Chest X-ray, PA view. Patient: 30 years old, sex F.
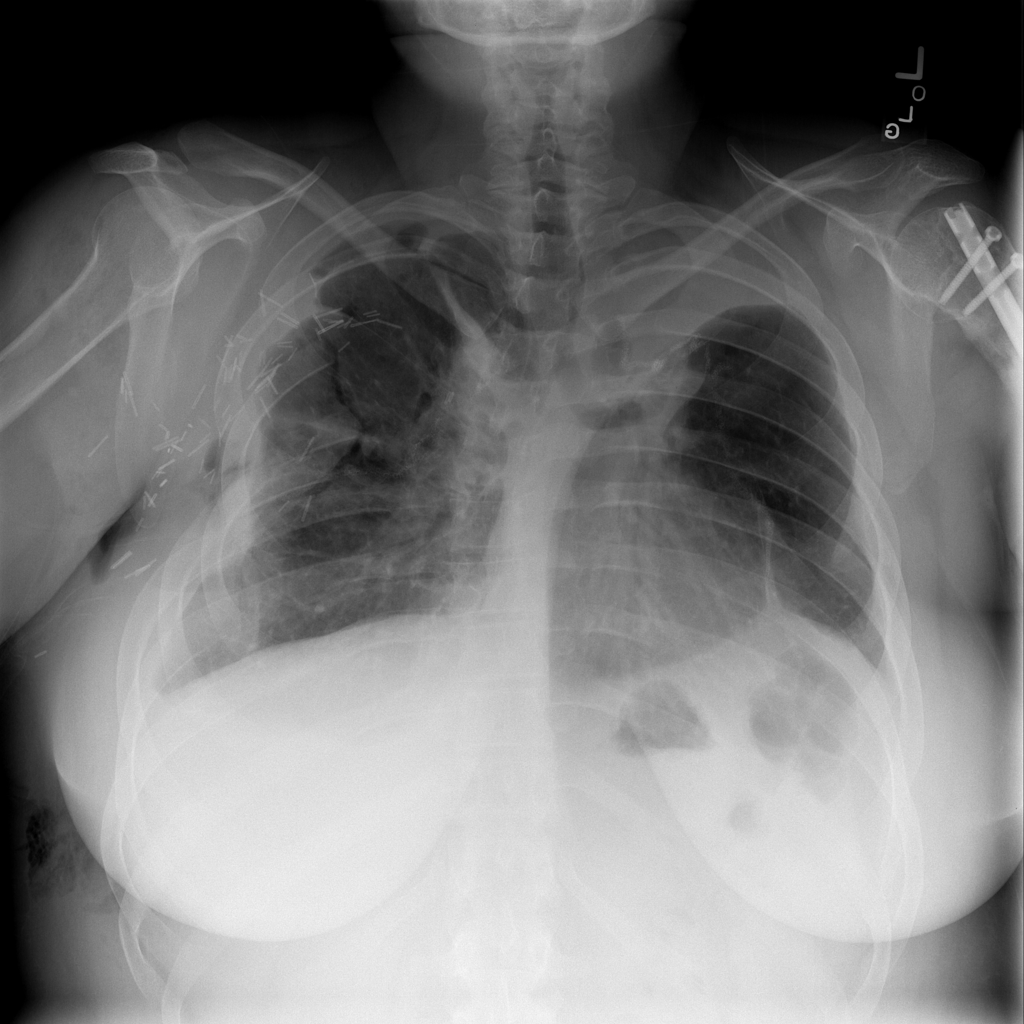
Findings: No Finding